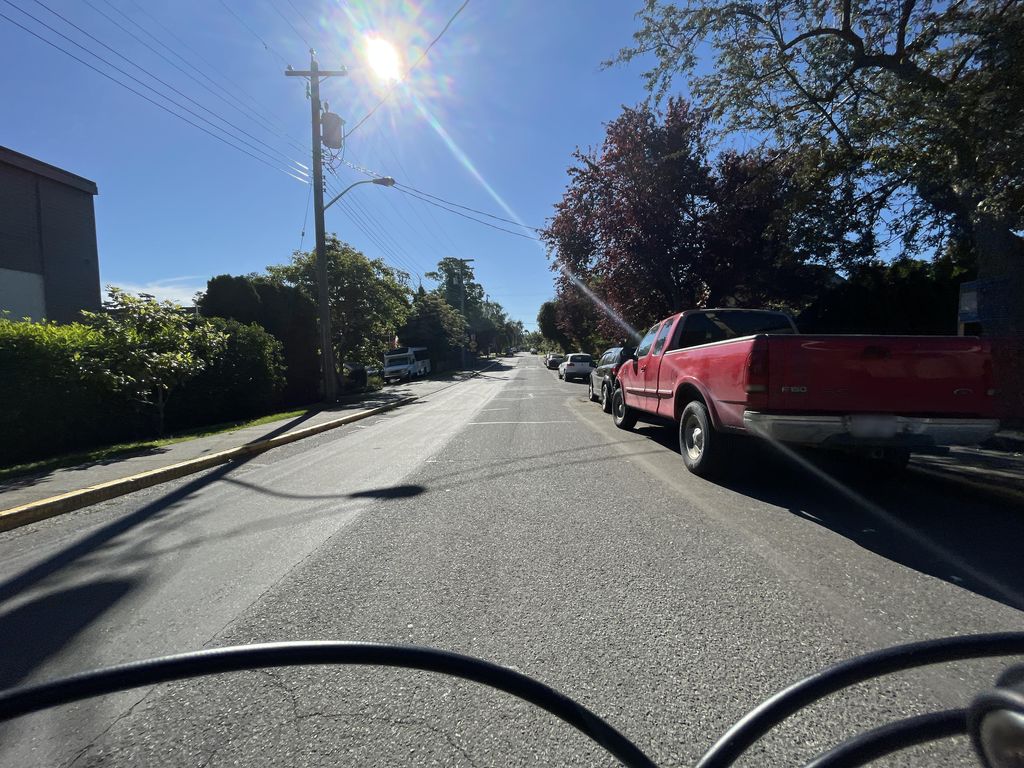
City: victoria